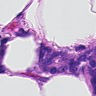
Metastatic tissue present: yes